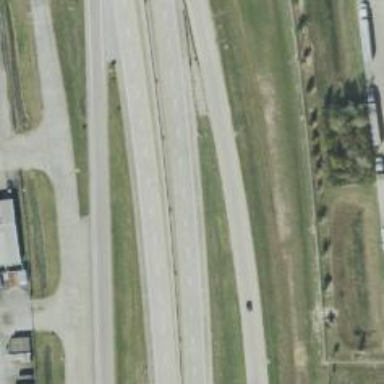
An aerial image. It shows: Expressway.